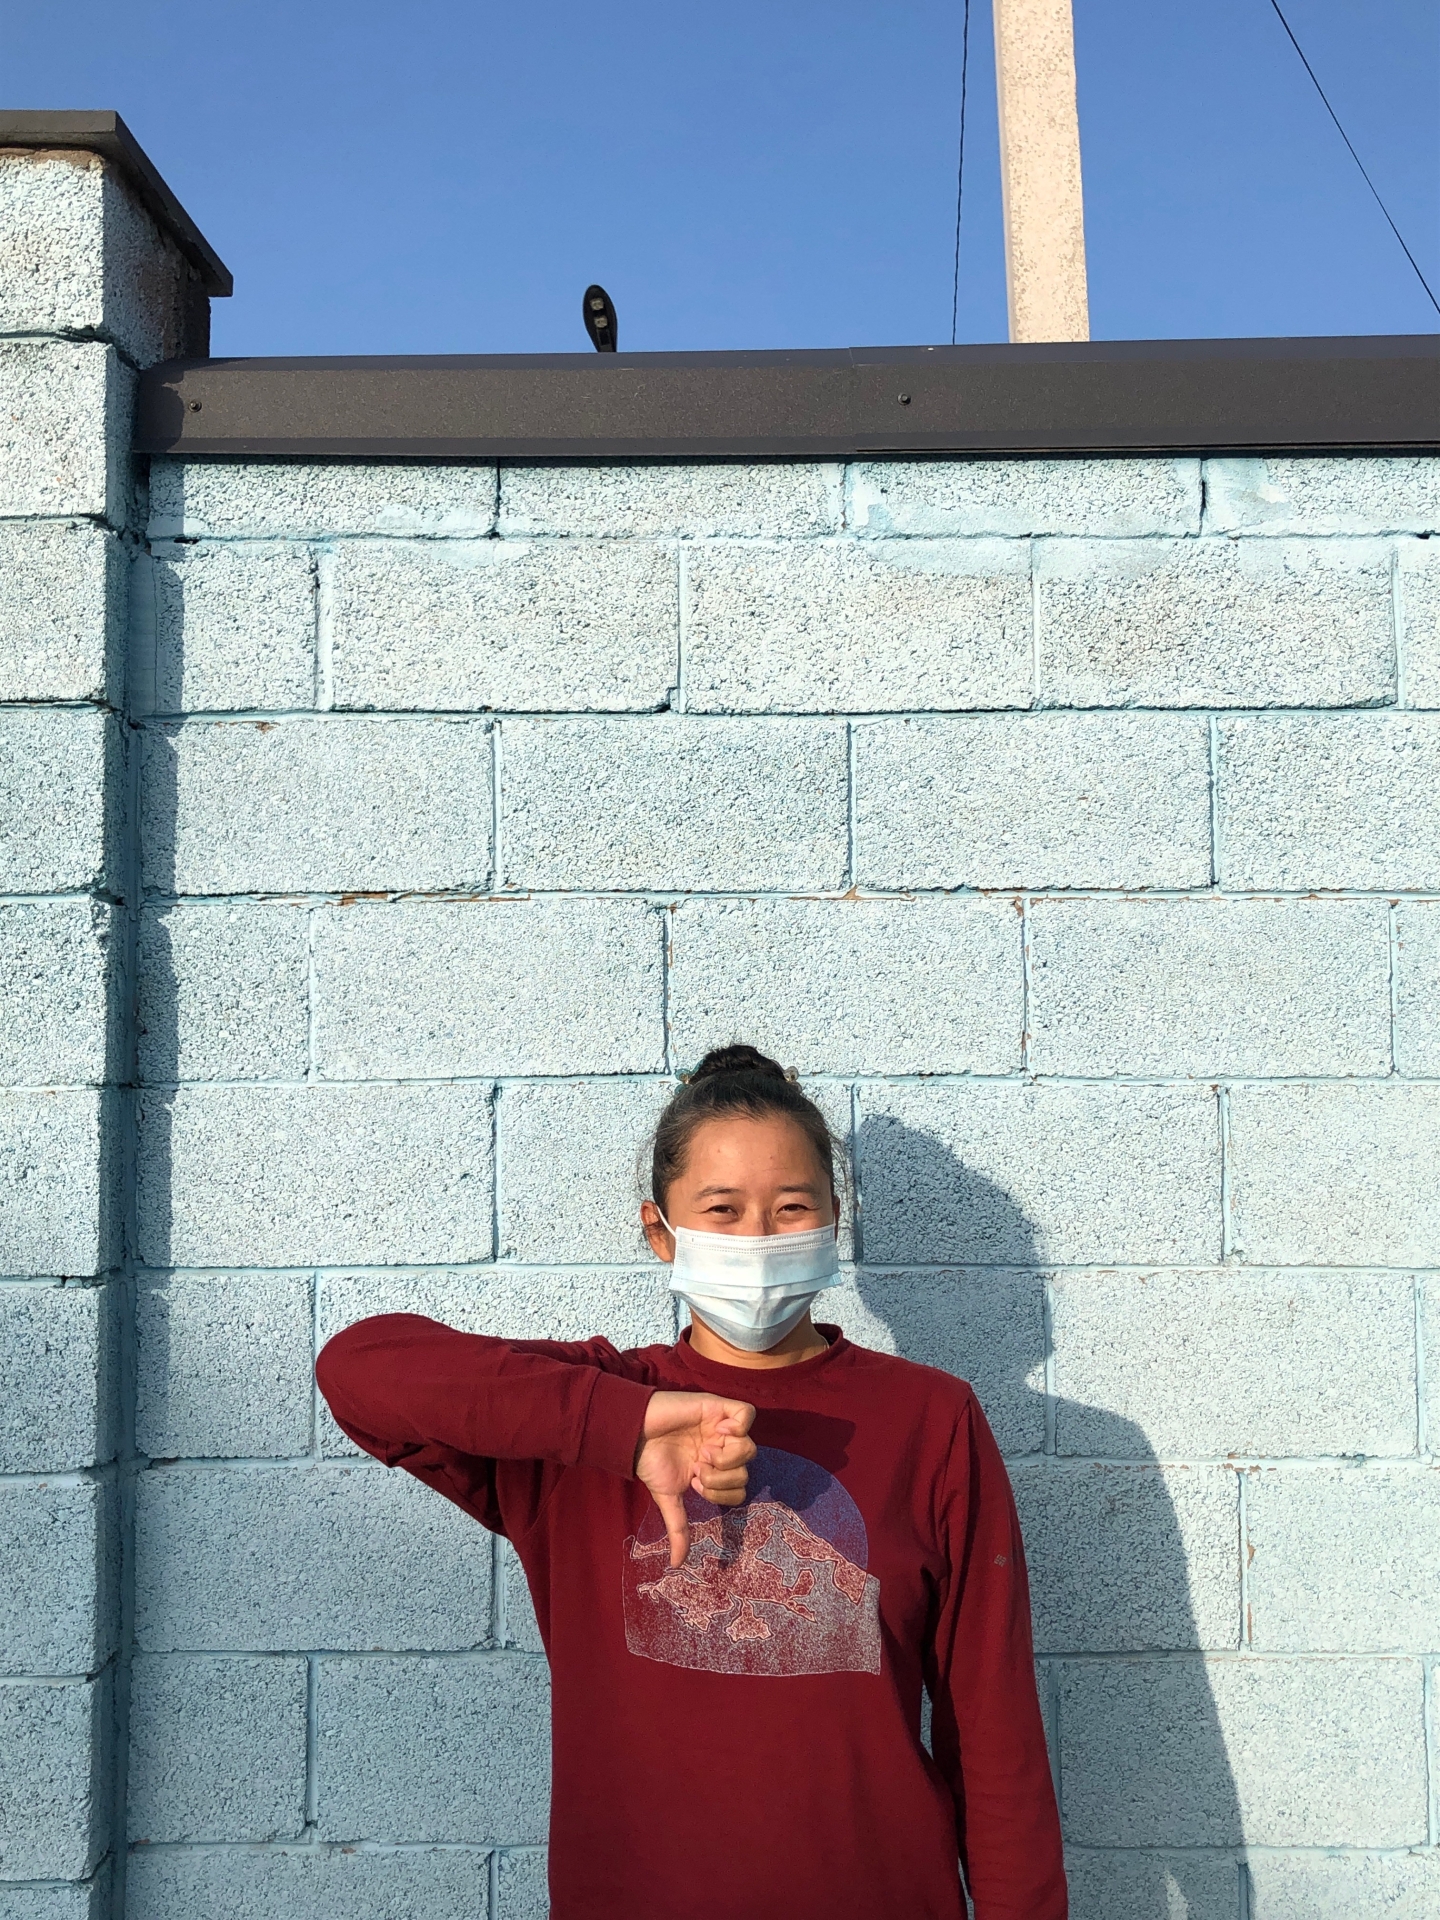
Label: clear